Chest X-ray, PA view. Patient: 25 years old, sex F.
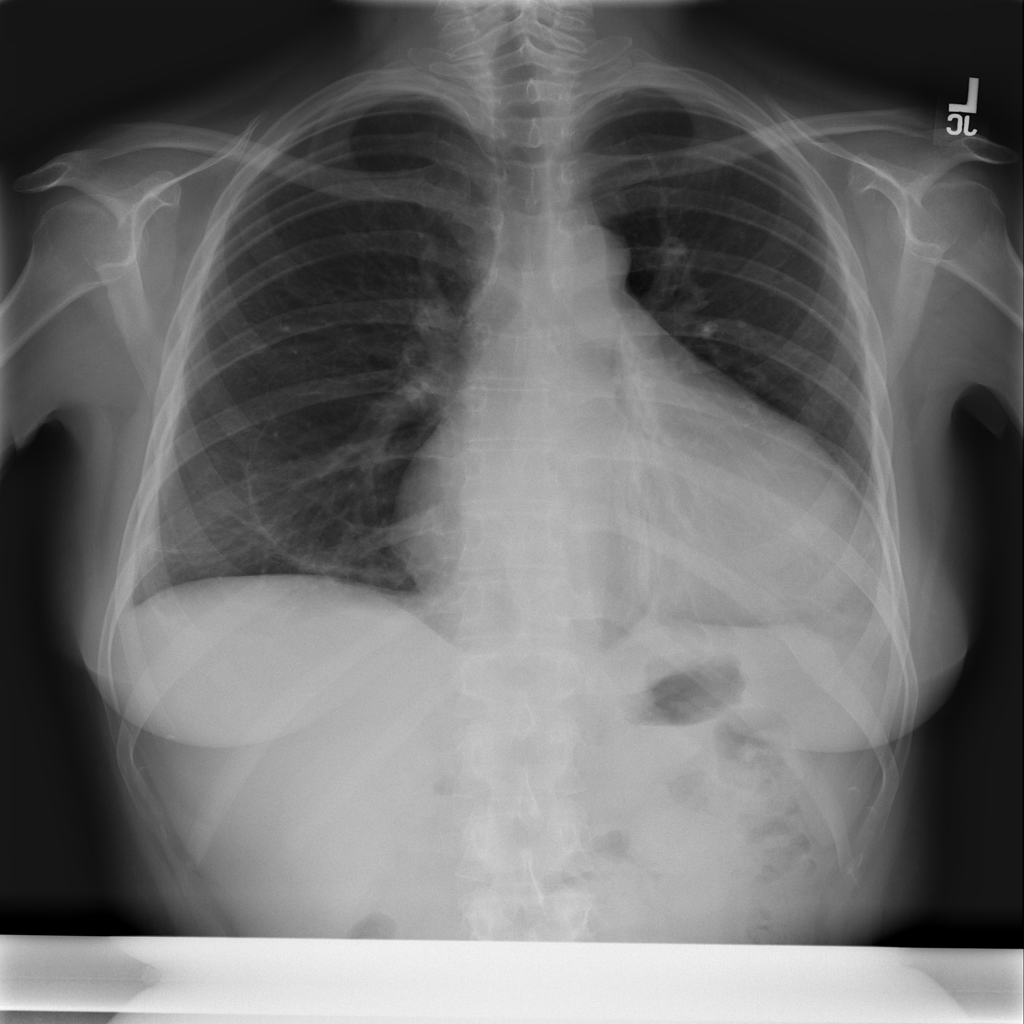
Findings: Atelectasis, Cardiomegaly, Effusion